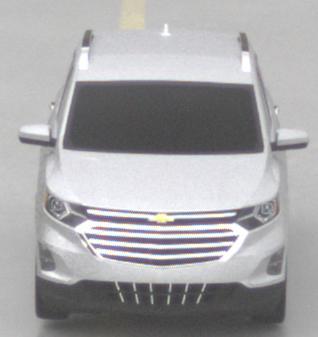
Make: Chevrolet
Model: Equinox
Detailed model: Gen. 2
Model produced from: 2015
Model produced until: 2017
Doors: 5
Color: white
Road condition: wet road
Daytime: midday
Contrast: low contrast